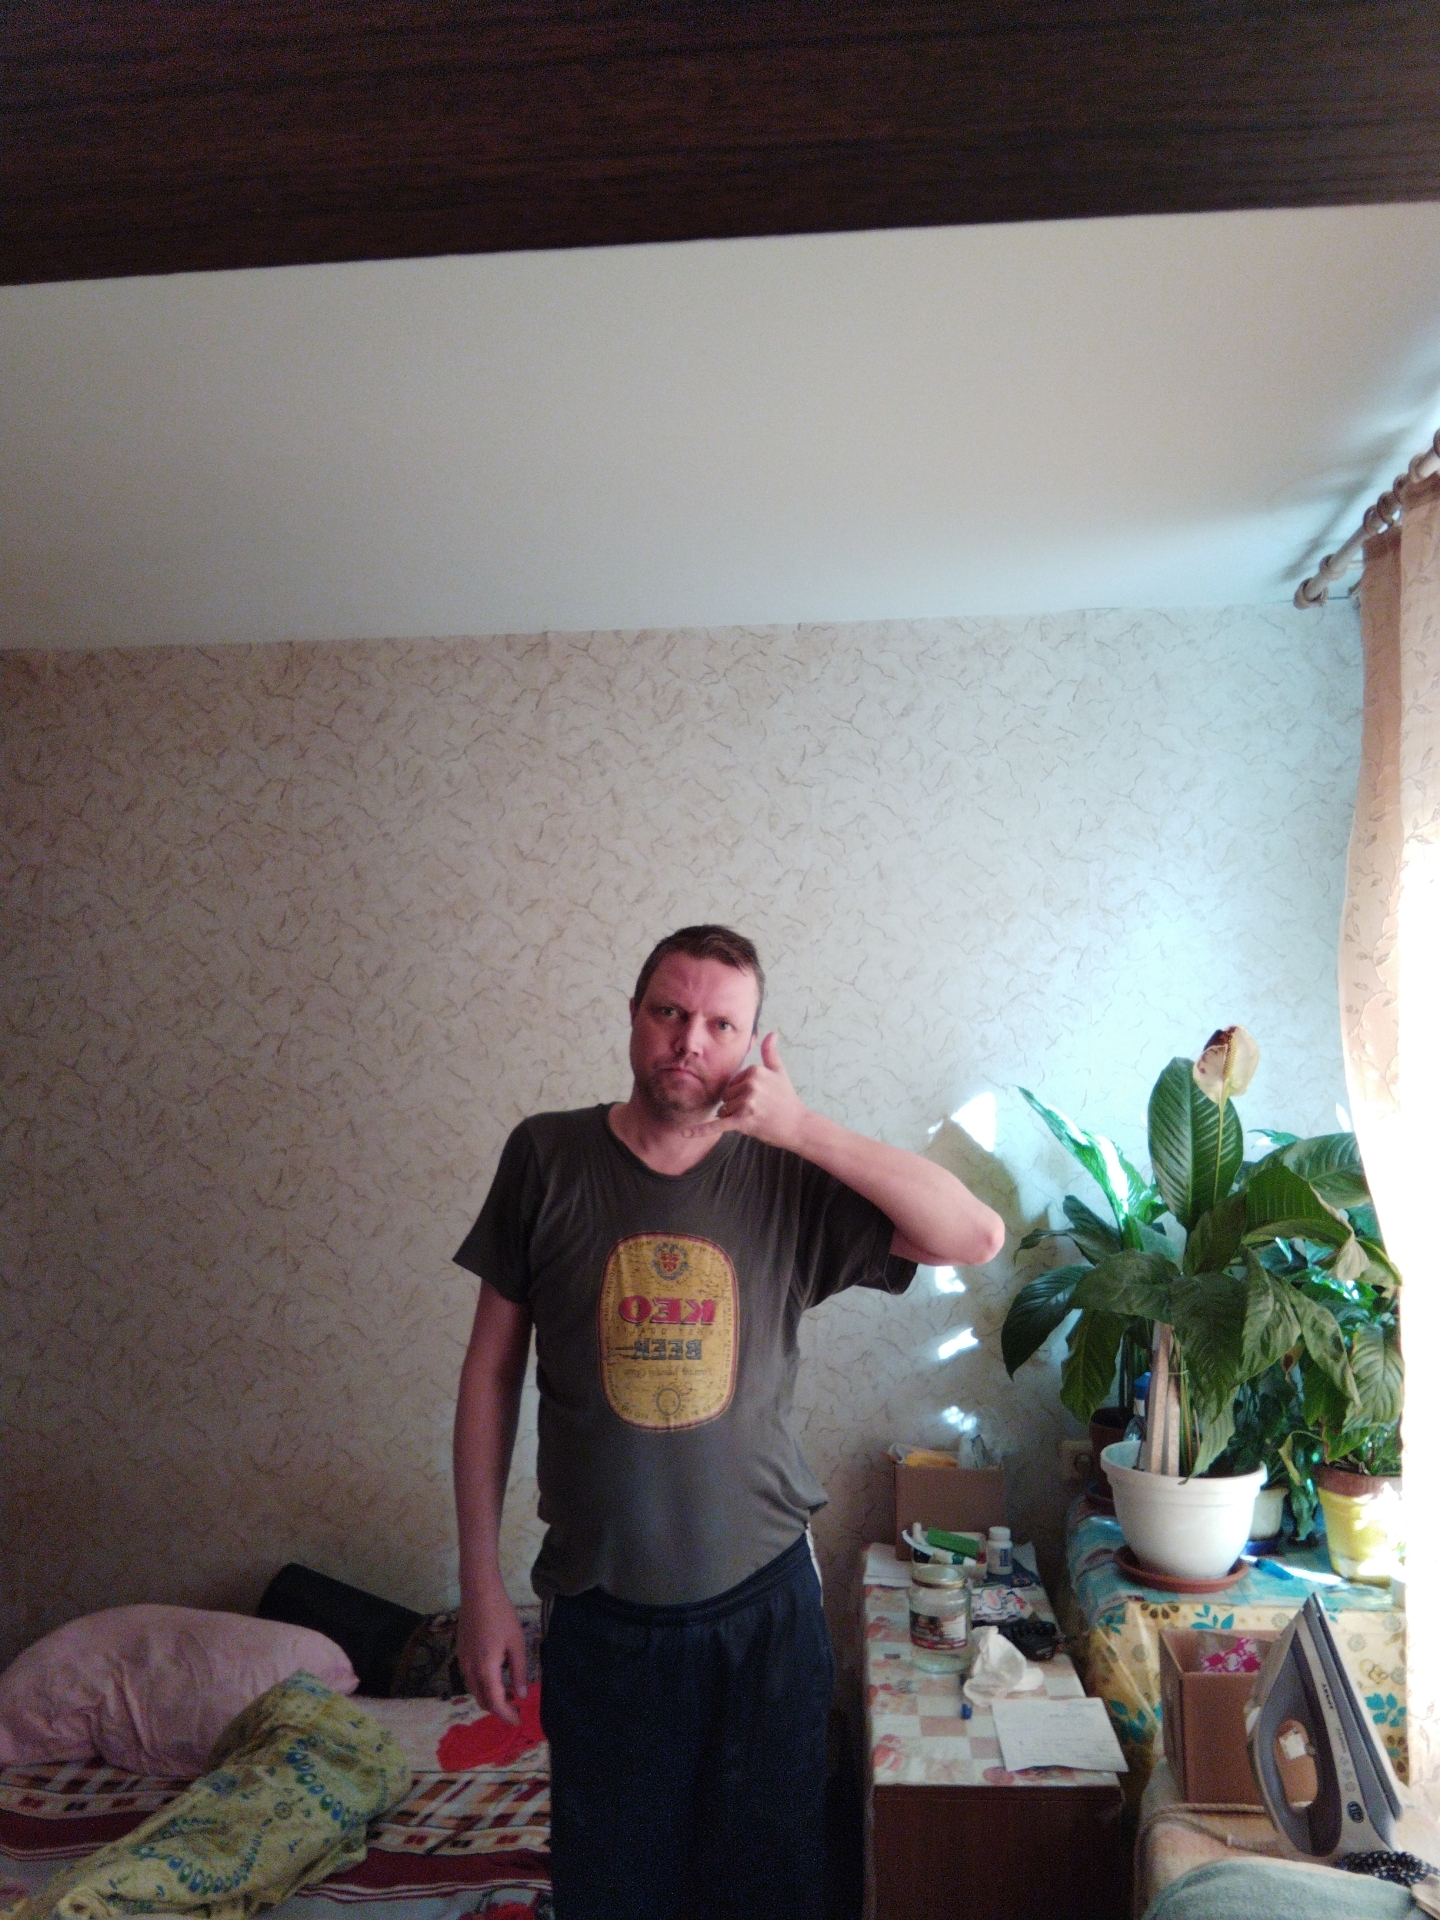
Label: noise